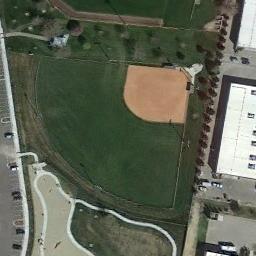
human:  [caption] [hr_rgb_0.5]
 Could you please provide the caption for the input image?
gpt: There is a baseball diamond between many buildings and the road .

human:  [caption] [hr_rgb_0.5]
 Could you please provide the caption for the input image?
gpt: A baseball diamond on the lawn with some trees while a parking lot and some white buildings beside .

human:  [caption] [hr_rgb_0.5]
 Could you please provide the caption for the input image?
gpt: There is a baseball diamond in the grass surrounded by the houses, Forests and roads .

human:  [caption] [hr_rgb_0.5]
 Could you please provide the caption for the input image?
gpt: A White House is next to the baseball diamond .

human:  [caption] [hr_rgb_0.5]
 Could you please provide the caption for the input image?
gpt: There is a lot of vegetation near the baseball field .